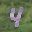
Label: 4